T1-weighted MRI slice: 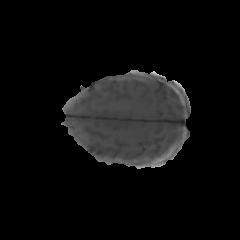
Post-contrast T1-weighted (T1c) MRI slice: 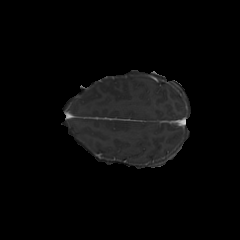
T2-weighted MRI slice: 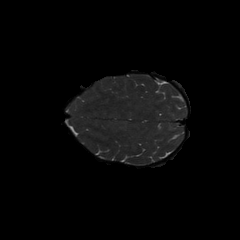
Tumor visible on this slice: no